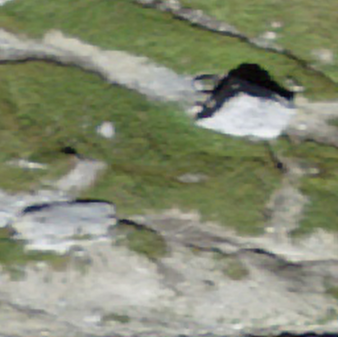
Label: bouldering_area